Question: How can I get the look and behavior of the autocomplete item selected when using multiple - as in how Afterdark looks in this screen shot with the button look - but only allowing one item (multiple=false) to be chosen?

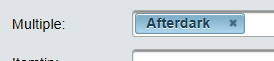
Answer: 'selectLimit="1"' is now available in Primefaces Autocomplete